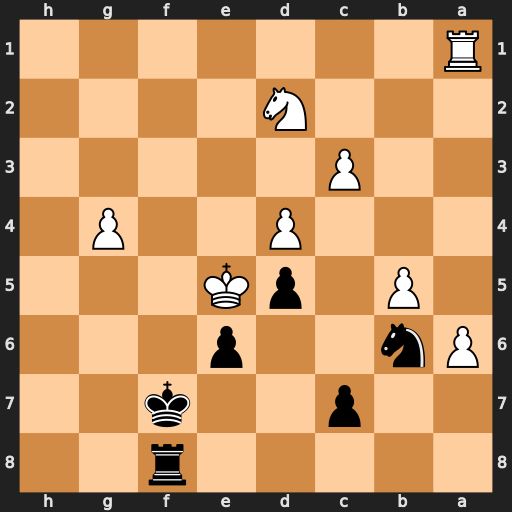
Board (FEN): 5r2/2p2k2/Pn2p3/1P1pK3/3P2P1/2P5/3N4/R7
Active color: b
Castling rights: -
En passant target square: -
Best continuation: Ke7 c4 Nd7#